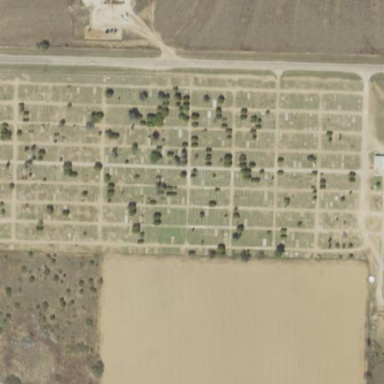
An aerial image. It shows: Cemetery.